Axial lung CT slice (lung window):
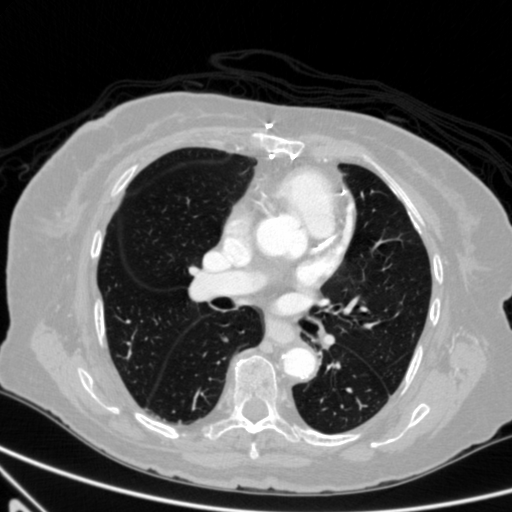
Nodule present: no